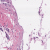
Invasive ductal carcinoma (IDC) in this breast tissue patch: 0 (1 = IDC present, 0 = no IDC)